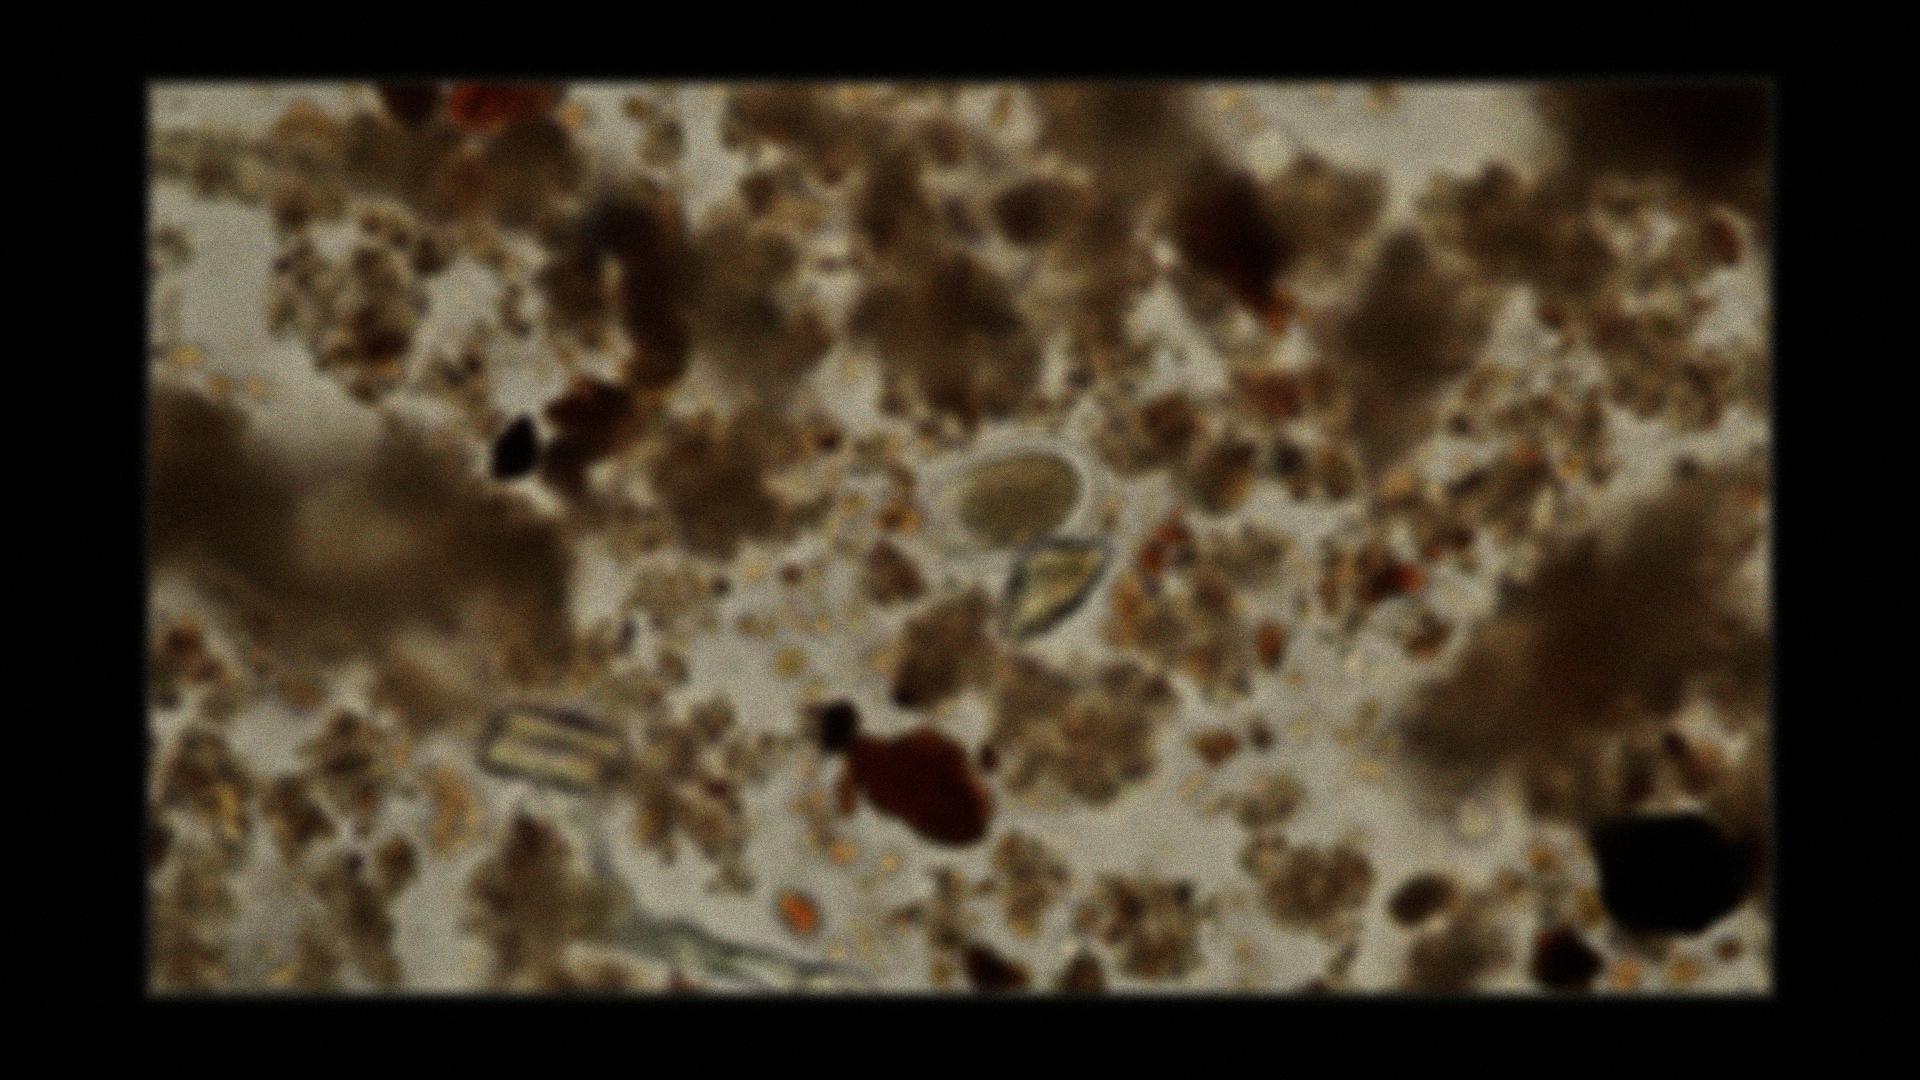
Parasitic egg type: Hookworm egg